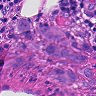
Metastatic tissue present: yes